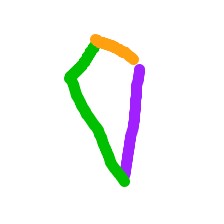
Shape: kite